Field crop: maize
Growth stage: 1
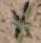
Species: atriplex